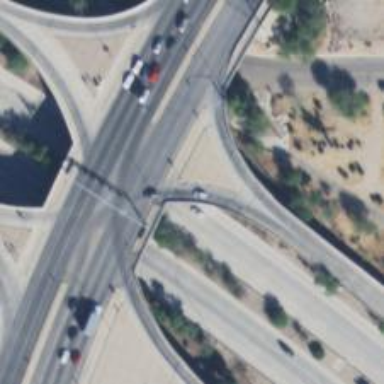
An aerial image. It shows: Trunk link highway passing over bridge.